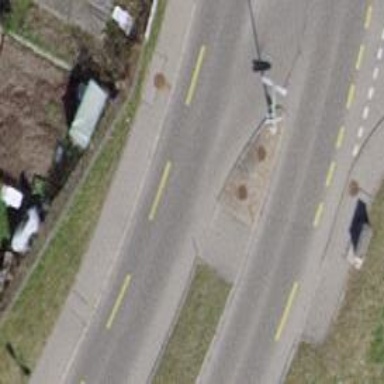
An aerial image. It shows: Unmarked crossing with pedestrian island.